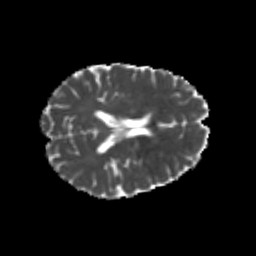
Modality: MD
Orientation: axial
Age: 20
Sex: female
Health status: healthy
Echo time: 0.074 s